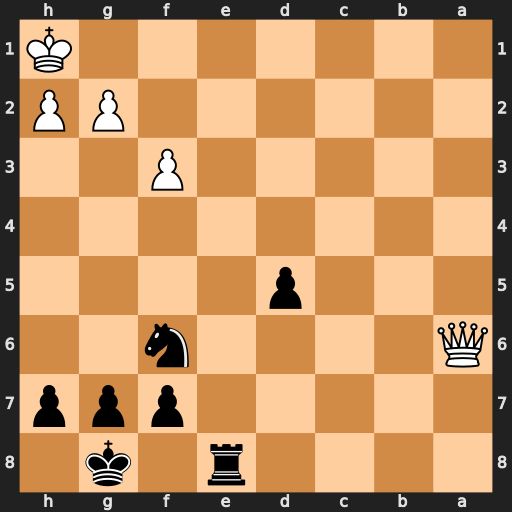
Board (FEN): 4r1k1/5ppp/Q4n2/3p4/8/5P2/6PP/7K
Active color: b
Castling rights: -
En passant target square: -
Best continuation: Re1+ Qf1 Rxf1#